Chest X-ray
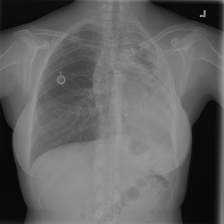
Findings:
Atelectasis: negative
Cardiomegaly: negative
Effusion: negative
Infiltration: negative
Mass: negative
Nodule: negative
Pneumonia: negative
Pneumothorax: negative
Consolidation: negative
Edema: negative
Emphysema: negative
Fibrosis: negative
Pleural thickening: negative
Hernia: negative